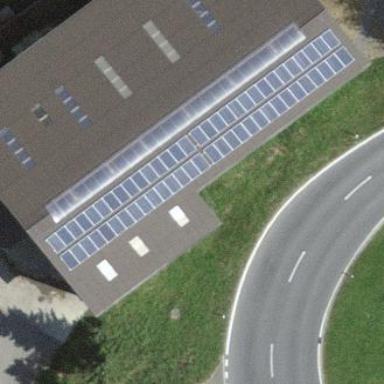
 consisting of solar photovoltaic panels."